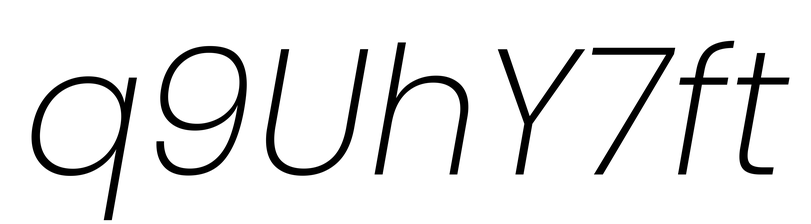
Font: Poppins-ExtraLightItalic